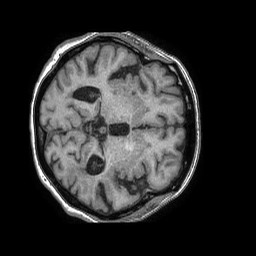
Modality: T1w
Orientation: axial
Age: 64
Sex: female
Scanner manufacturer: philips
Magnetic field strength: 1.5 T
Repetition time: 0.007542 s
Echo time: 0.003424 s